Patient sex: F
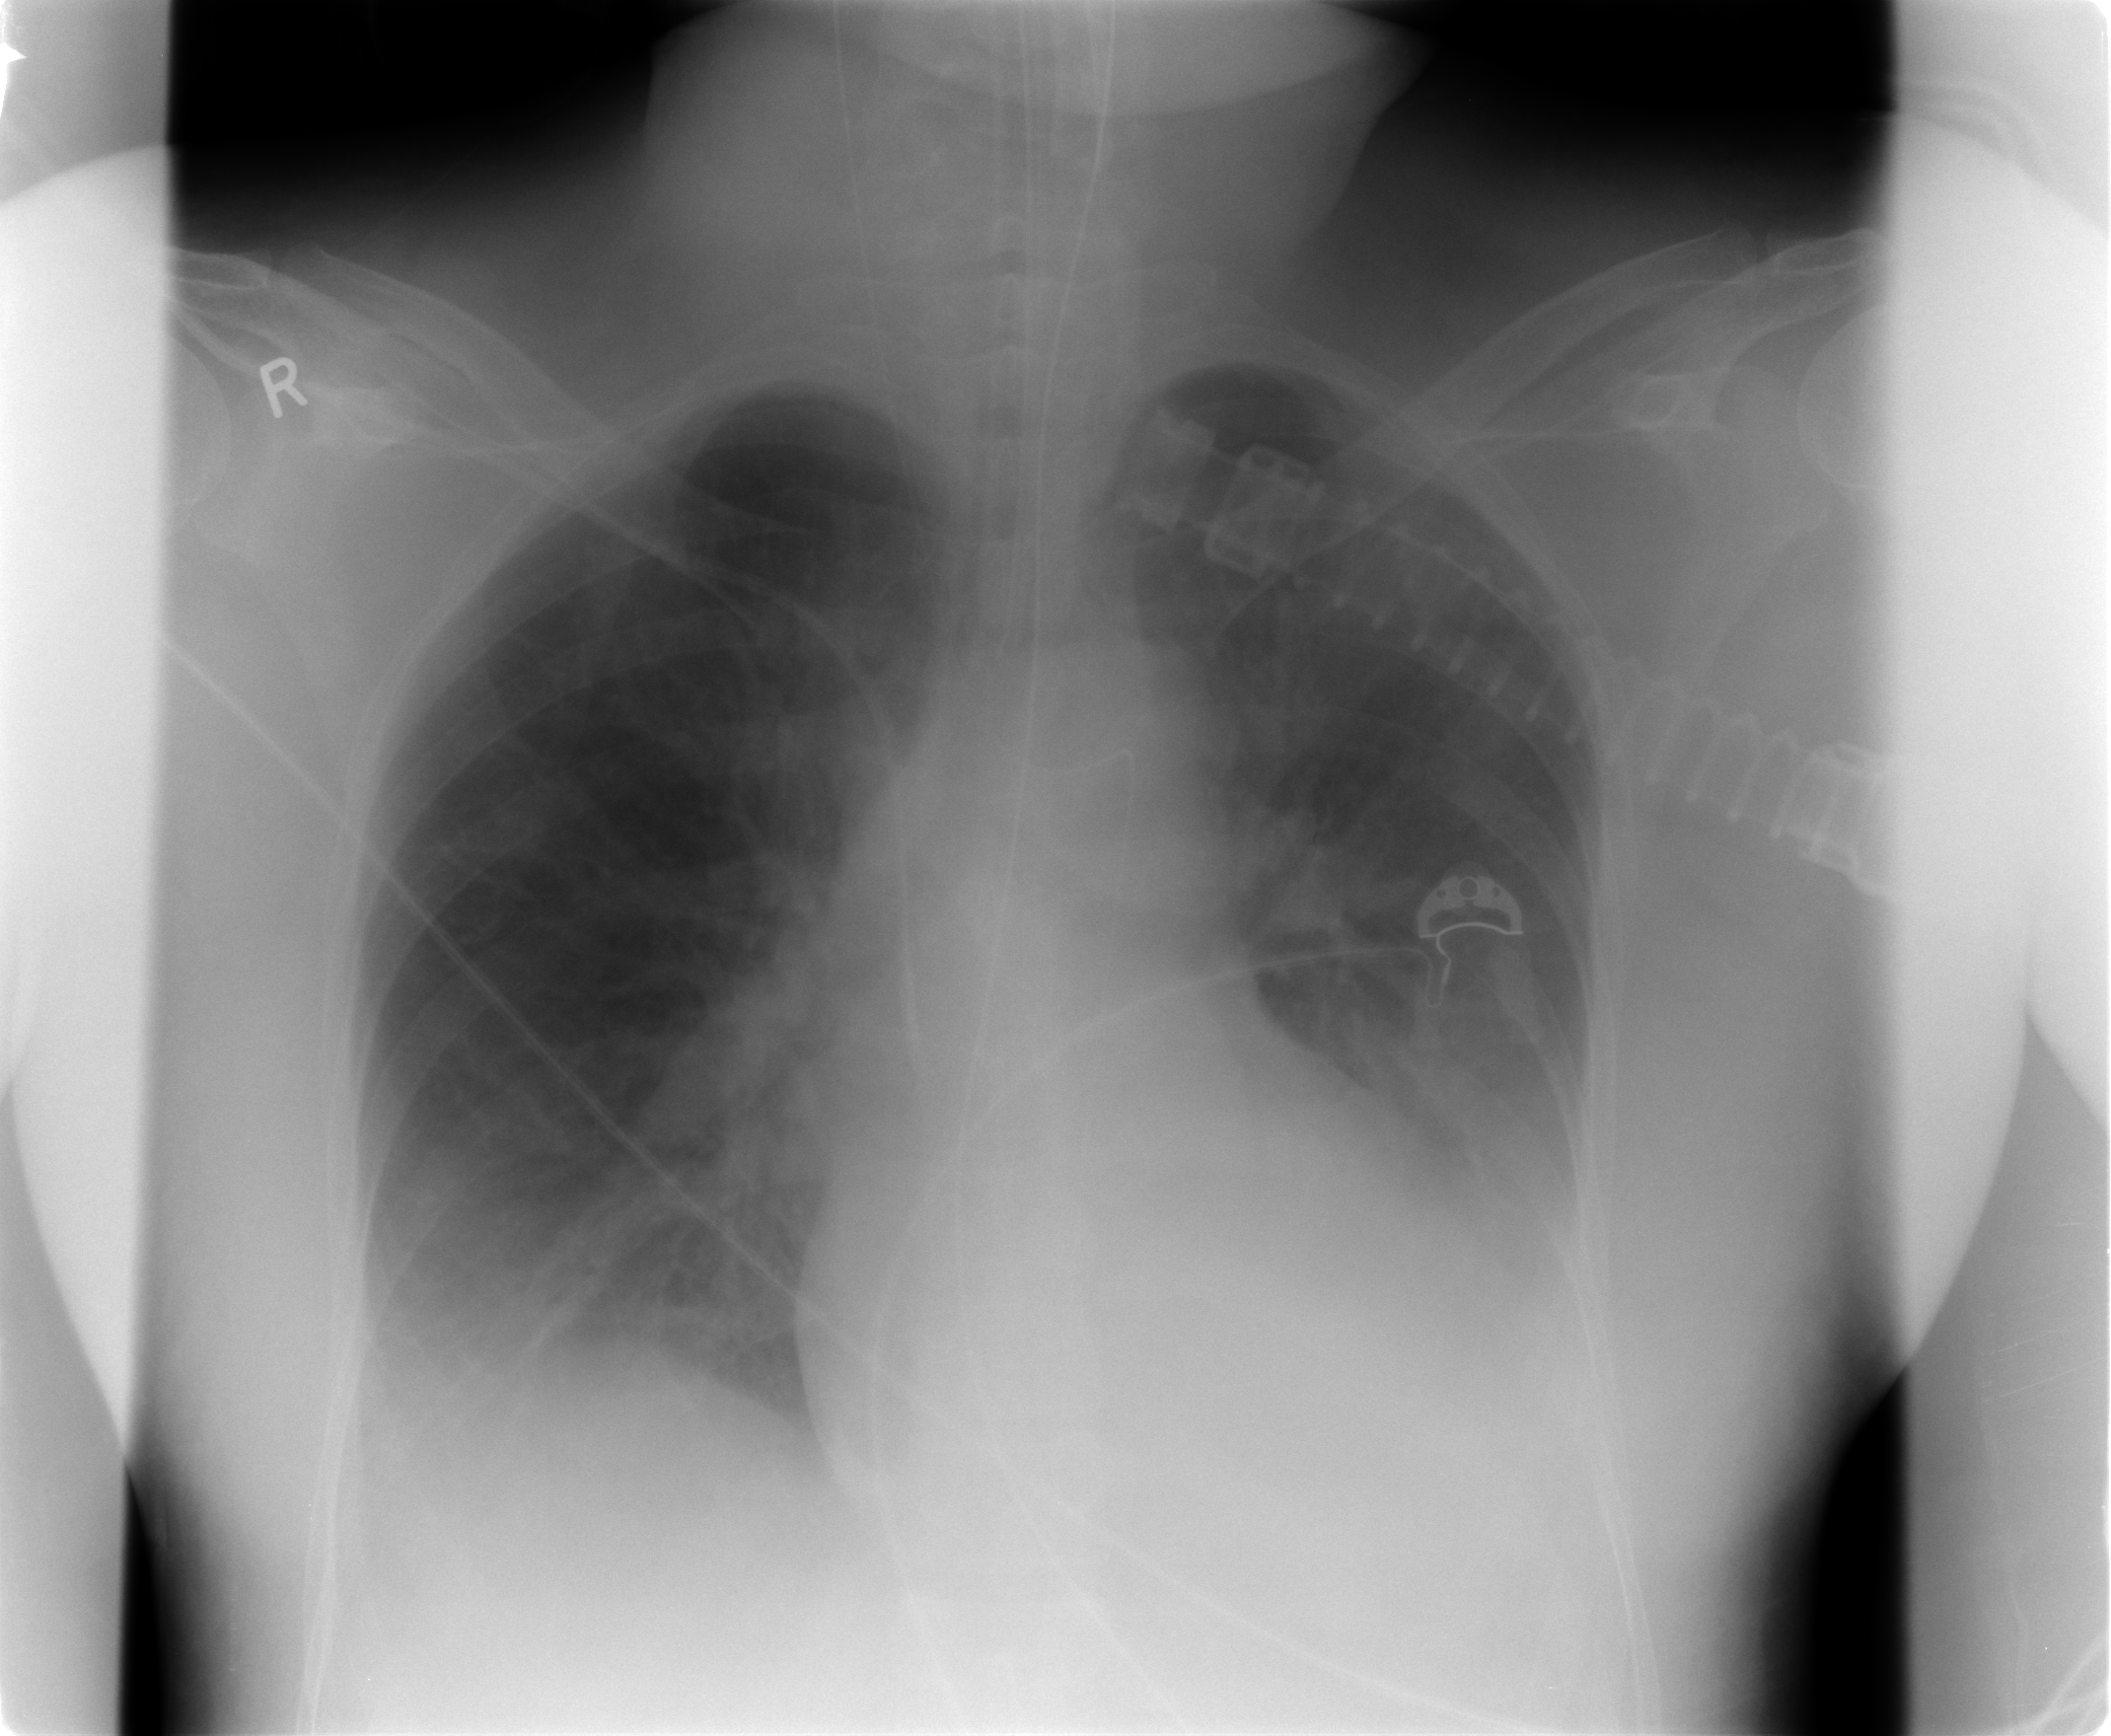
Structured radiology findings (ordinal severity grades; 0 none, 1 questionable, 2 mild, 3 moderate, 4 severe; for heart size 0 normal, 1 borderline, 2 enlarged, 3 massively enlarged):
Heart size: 0
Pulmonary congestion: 2
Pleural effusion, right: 2
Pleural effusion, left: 2
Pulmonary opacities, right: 0
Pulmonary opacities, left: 0
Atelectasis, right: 2
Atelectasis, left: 2